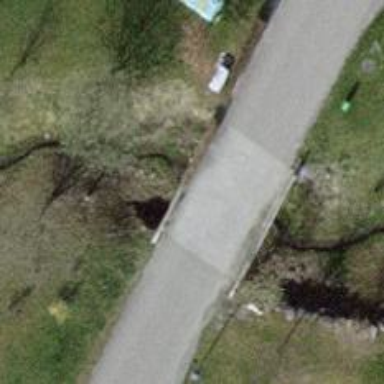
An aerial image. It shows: Driveway bridge on service road.